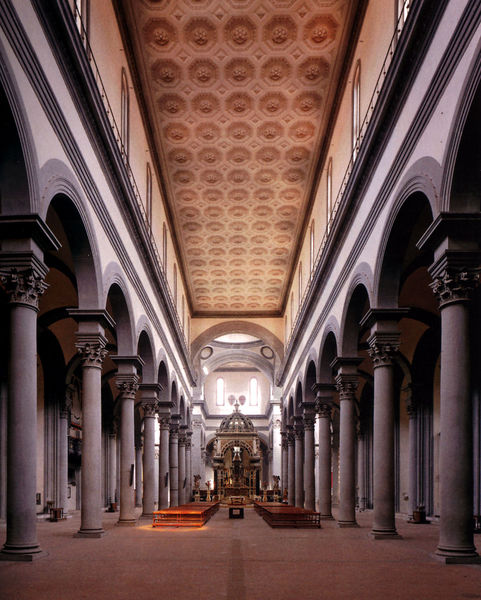
Titel: Santo Spirito
Künstler: Filippo Brunelleschi
Standort: Florenz (EU - I - Toskana)
Schlagwörter: blau, weiß, fenster, grau, hell, licht, marmor, schwarz, säulen, rot, wand, architektur, stein, innenraum, kirche, gold, decke, renaissance, relief, ansicht, bogen, italien, perspektive, foto, fotografie, gang, gewölbe, gebet, altar, bänke, langhaus, kapitell, mittelgang, gesims, mittelschiff, erleuchtet, obergaden, kirchenraum, florenz, chor, kassettendecke, golf, basilika, säulengang, flachdecke, sakralraum, ornement, glühend, bmittelschiff